Interaction volume radius: 5 \u00c5
Interaction volume height: 30 \u00c5
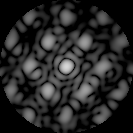
Disorder parameter: 0.3869